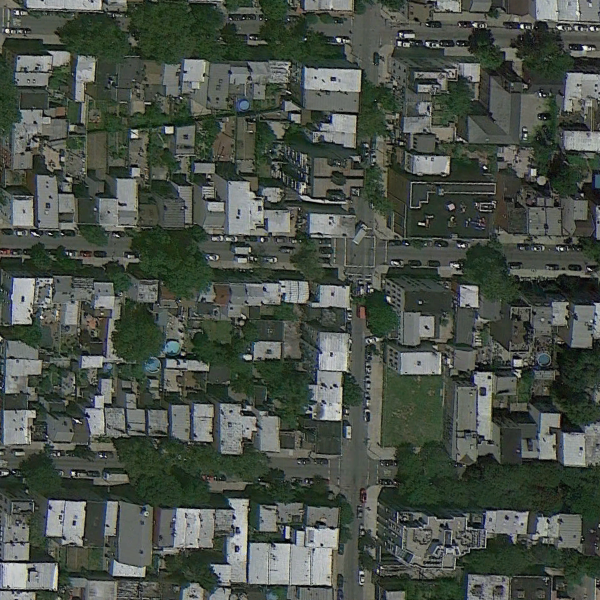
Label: DenseResidential